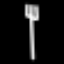
Label: fork